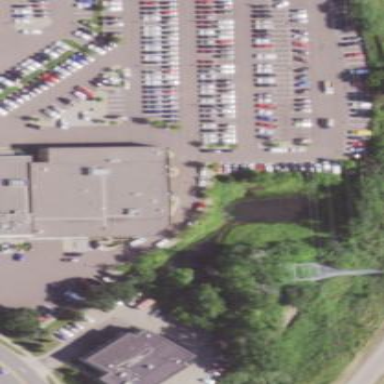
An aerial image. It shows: Building housing car shop.